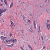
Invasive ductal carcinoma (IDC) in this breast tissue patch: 1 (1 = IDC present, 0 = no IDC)